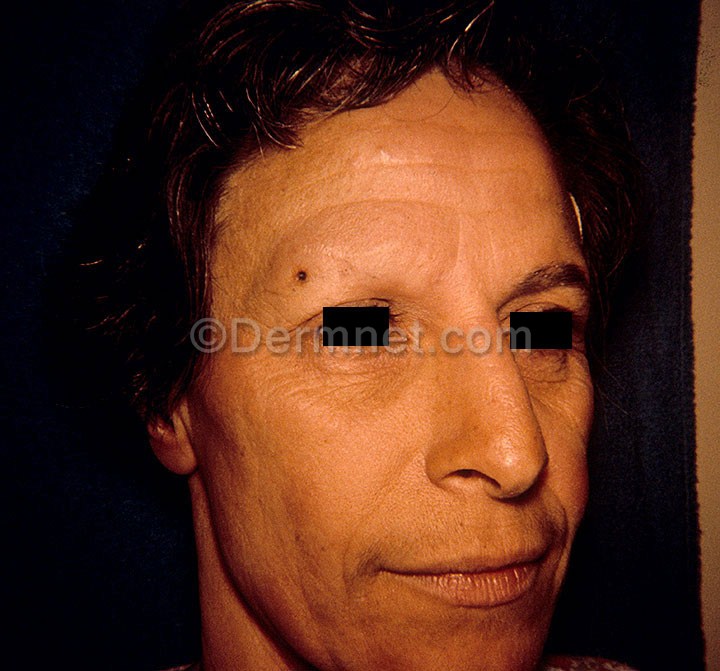
Disease: Actinic Keratosis Basal Cell Carcinoma and other Malignant Lesions